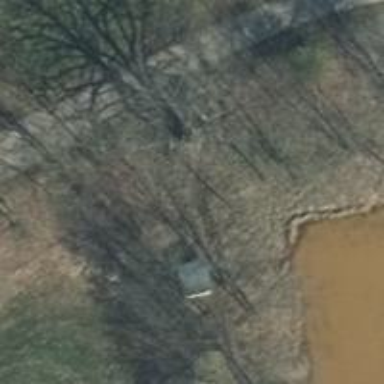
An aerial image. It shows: Shelter.